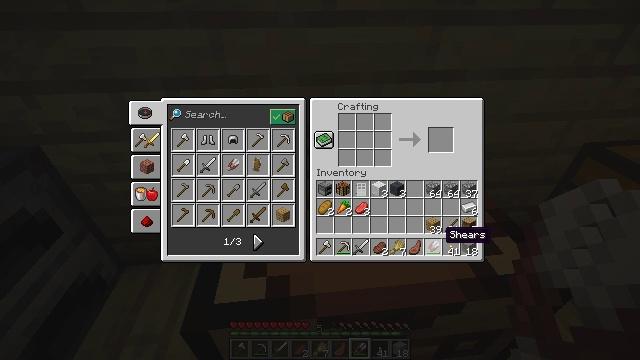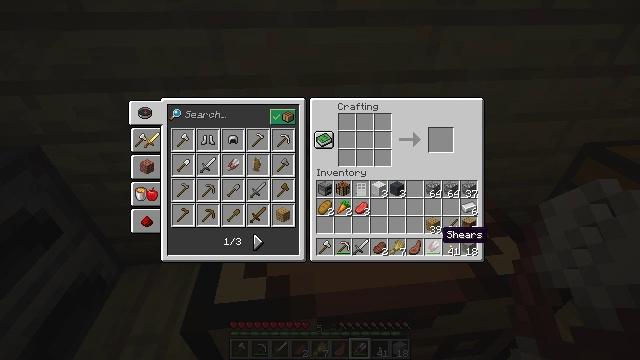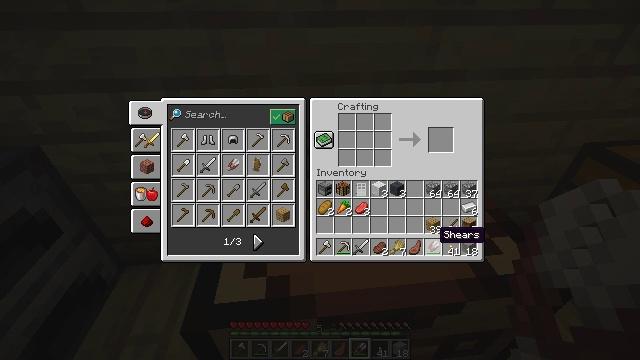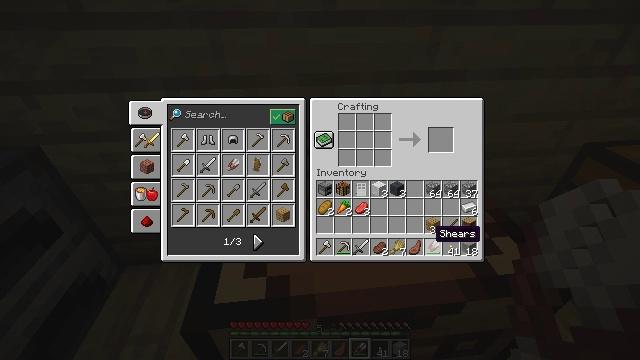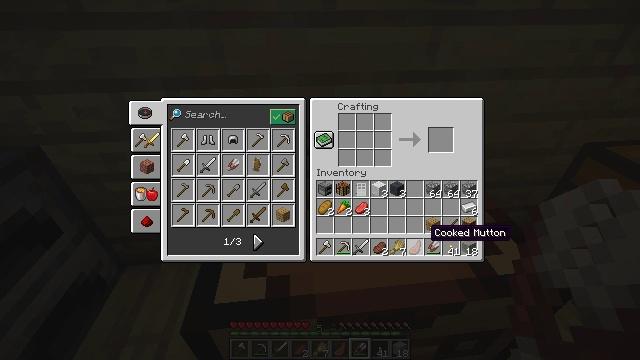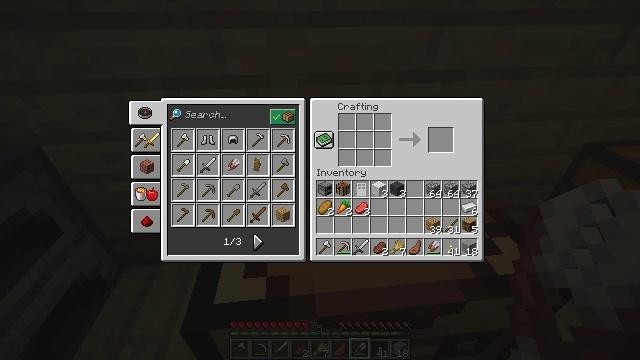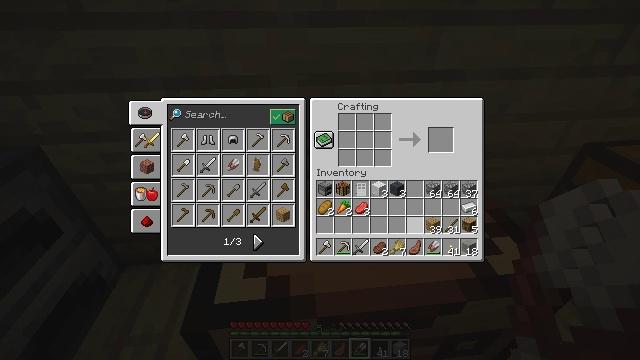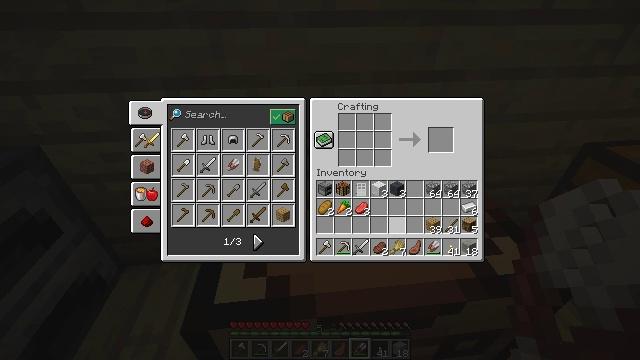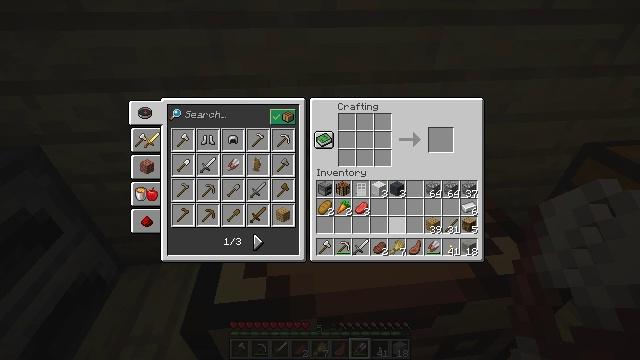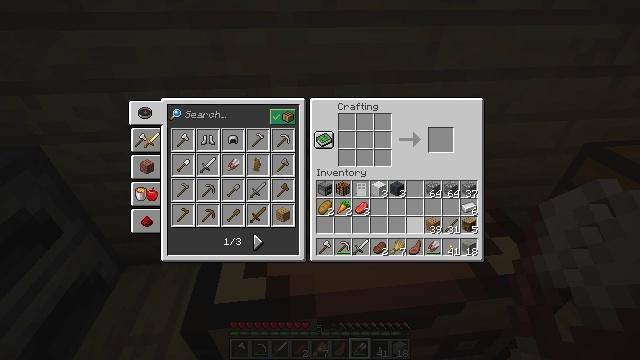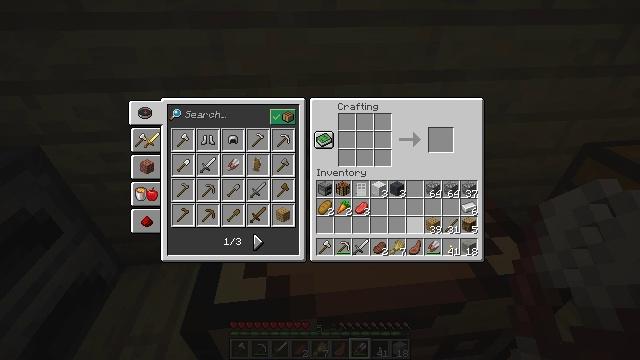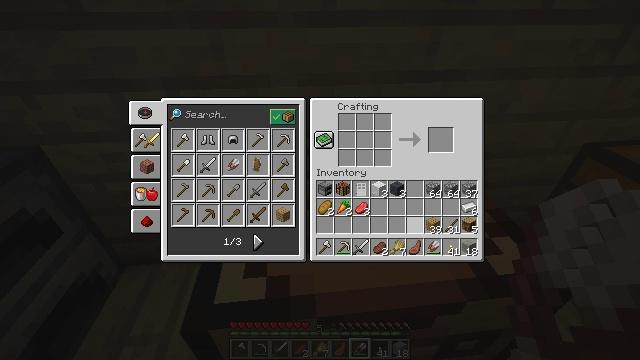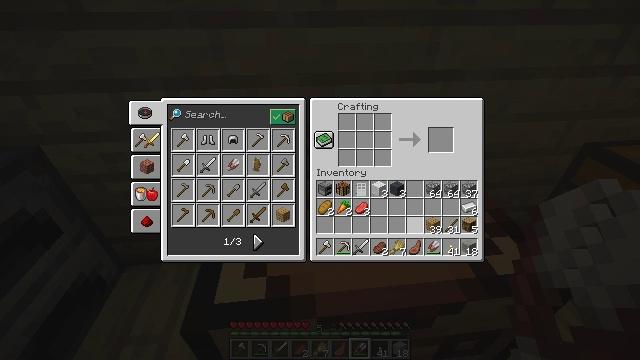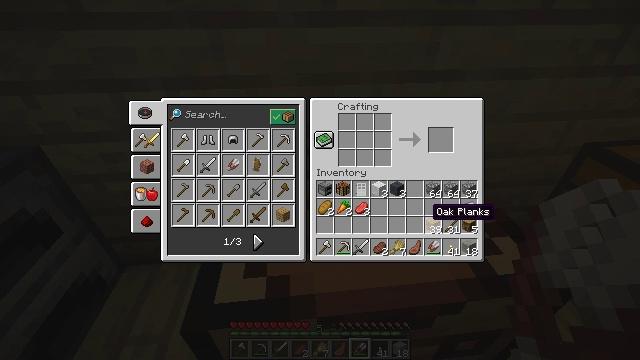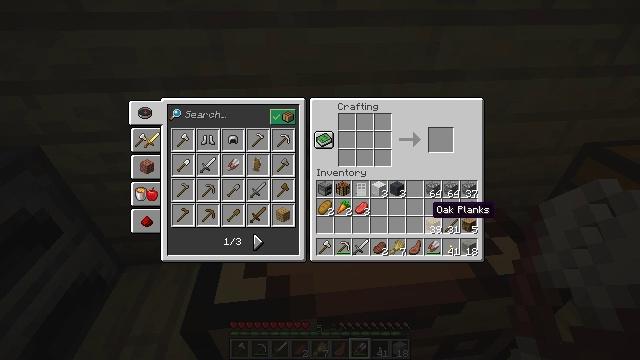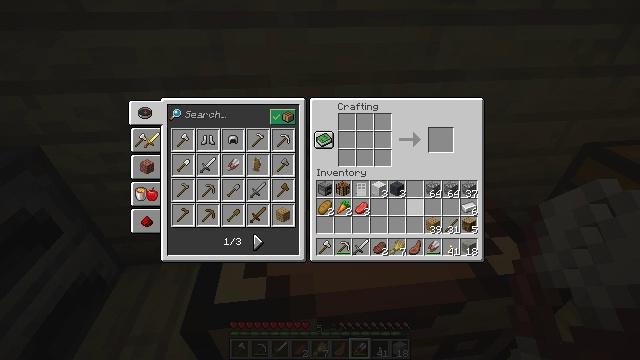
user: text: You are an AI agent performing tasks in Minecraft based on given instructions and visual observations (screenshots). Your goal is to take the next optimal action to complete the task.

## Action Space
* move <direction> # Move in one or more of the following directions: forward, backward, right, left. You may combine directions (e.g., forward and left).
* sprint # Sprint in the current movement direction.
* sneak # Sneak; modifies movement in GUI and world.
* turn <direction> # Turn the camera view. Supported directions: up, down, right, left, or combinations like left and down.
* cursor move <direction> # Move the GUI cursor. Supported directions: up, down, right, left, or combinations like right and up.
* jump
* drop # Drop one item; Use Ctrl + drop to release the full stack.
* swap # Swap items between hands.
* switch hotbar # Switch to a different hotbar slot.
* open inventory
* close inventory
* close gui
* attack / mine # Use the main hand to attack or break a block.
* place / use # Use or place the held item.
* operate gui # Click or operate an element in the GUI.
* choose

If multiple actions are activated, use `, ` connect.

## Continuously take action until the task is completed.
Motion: motion action
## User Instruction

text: Use the crafting table and materials to craft a gray bed.
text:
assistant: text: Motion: no_op
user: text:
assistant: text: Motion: no_op
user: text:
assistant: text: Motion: no_op
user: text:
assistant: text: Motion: no_op
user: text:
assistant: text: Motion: cursor move left
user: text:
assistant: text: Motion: no_op
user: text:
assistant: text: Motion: no_op
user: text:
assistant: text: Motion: no_op
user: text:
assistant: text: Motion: no_op
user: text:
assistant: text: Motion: cursor move right
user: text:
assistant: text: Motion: no_op
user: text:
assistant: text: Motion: no_op
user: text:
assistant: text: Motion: no_op
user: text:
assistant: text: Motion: no_op
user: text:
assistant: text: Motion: cursor move up
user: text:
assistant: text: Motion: no_op
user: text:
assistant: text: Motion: cursor move left
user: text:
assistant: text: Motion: no_op
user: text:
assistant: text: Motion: no_op
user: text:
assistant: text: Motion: no_op
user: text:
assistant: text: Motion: no_op
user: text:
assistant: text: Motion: no_op
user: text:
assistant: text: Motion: no_op
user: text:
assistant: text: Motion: no_op
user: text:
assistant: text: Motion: no_op
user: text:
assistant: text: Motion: operate gui
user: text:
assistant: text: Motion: operate gui
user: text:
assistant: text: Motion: operate gui
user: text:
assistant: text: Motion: no_op
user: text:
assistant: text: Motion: cursor move left and up